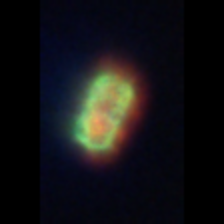
Taxon: Centric
Group: Diatoms